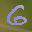
Label: 6